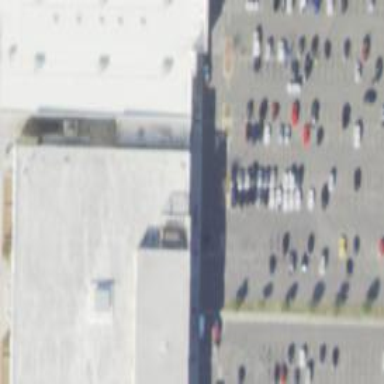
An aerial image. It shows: Parking space.